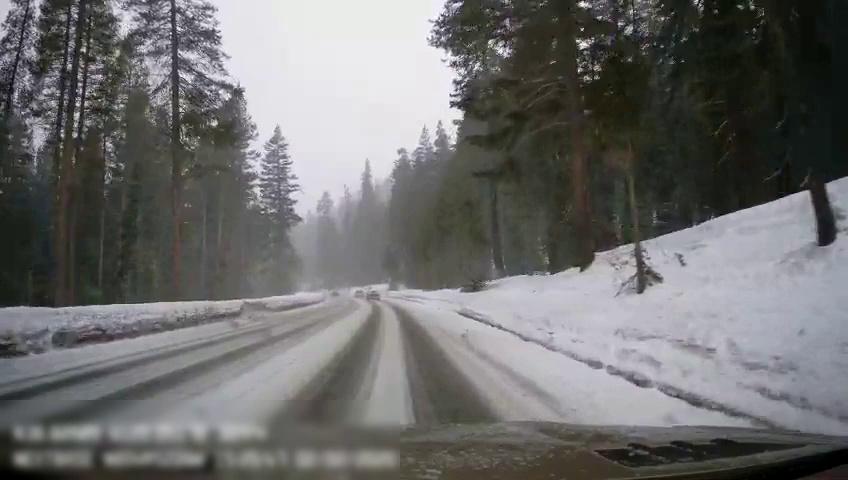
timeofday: Day
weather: Snowy
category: Drivable Space